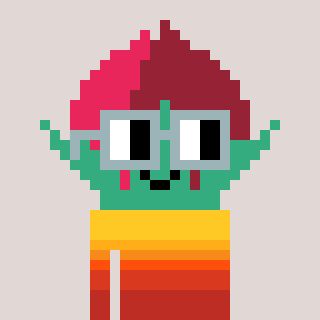
a pixel art character with square dark gray glasses, a rosebud-shaped head and a hotbrown-colored body on a warm background